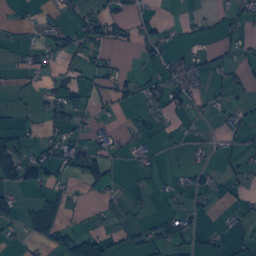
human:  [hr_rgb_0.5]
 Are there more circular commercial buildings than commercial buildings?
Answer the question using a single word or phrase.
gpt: no

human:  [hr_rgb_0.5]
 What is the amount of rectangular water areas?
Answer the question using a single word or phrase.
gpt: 5

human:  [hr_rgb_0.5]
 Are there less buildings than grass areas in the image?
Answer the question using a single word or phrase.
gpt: no

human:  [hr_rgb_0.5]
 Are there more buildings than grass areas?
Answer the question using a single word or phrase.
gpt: yes

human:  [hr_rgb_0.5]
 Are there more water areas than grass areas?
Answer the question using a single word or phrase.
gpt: no

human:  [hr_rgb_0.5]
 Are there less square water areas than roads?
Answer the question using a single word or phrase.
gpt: yes

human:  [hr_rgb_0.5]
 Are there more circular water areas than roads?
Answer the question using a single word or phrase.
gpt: no

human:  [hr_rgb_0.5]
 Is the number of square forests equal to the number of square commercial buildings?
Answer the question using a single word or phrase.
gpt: yes

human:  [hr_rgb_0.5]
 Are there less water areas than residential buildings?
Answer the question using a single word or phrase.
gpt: yes

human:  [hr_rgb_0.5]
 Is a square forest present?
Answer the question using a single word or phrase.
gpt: no

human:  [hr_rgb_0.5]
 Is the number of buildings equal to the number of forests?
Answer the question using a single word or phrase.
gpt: no

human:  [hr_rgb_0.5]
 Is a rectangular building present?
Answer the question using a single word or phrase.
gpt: yes

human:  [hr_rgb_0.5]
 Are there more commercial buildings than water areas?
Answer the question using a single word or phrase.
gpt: no

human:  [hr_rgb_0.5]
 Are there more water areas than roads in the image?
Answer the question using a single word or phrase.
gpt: no

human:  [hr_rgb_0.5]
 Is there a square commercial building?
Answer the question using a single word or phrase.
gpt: no

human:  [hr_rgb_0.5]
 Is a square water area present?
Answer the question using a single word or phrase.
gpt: yes

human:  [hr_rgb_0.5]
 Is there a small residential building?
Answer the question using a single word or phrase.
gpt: yes

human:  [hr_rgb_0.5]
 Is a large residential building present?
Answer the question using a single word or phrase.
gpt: yes

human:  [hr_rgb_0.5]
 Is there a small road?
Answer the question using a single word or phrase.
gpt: yes

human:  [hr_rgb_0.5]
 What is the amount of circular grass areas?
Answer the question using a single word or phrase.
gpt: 3

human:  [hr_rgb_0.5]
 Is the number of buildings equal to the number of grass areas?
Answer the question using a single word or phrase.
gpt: no

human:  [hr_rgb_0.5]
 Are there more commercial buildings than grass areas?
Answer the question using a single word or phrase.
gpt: no

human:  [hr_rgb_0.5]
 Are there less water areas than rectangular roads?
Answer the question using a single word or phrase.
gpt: no

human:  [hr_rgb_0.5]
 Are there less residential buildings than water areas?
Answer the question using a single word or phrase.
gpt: no

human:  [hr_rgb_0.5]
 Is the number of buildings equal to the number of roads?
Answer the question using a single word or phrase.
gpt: no

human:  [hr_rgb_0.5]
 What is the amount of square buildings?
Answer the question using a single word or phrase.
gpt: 9

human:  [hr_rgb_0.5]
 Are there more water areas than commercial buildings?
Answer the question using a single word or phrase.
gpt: yes

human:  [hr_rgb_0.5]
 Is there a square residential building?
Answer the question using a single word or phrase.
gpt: yes

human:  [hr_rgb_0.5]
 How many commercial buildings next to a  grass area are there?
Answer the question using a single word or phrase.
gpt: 6

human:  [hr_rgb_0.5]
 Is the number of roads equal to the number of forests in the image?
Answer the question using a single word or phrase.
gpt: no

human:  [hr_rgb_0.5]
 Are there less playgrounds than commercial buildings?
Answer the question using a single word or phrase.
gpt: yes

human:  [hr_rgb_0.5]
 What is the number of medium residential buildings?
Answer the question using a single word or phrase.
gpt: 9

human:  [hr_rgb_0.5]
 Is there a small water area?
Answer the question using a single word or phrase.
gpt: yes

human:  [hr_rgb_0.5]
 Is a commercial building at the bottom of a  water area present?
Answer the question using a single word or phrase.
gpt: yes

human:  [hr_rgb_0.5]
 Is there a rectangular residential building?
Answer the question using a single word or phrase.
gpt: yes

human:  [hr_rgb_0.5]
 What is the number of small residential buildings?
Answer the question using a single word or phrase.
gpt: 885